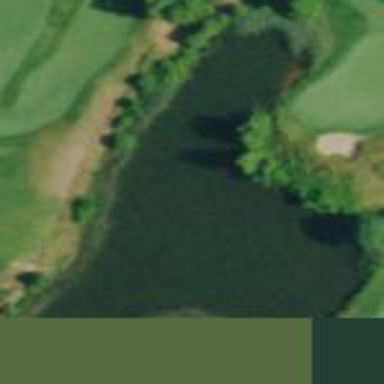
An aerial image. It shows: Water hazard on golf course. The hazard is natural water feature.